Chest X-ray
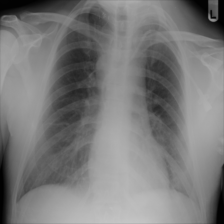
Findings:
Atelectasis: positive
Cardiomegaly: negative
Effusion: negative
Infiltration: negative
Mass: negative
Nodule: negative
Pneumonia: negative
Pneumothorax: negative
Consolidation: negative
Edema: negative
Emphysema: negative
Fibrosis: negative
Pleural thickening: negative
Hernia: negative